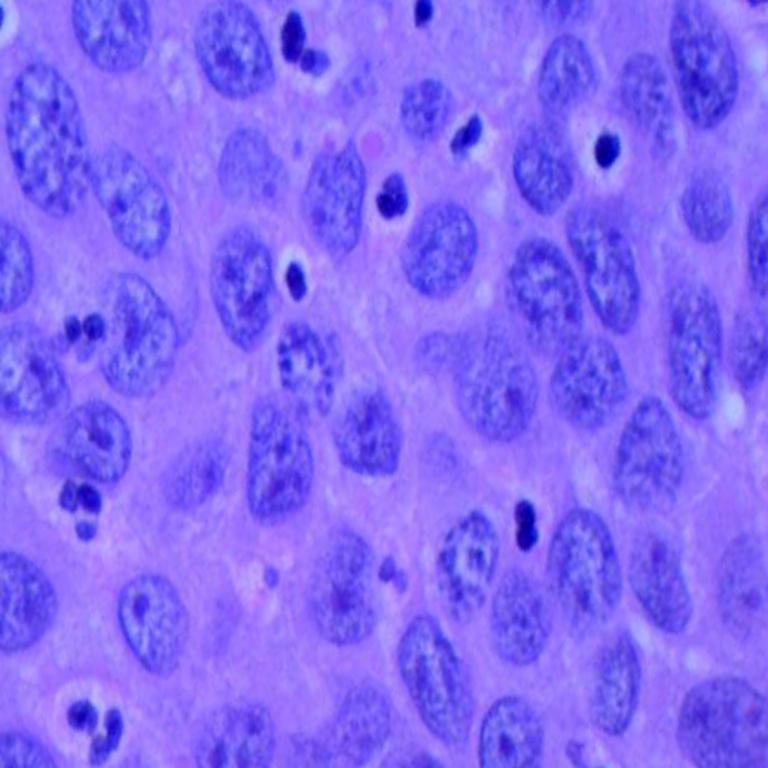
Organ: lung
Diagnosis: squamous carcinomas